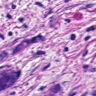
Metastatic tissue present: yes